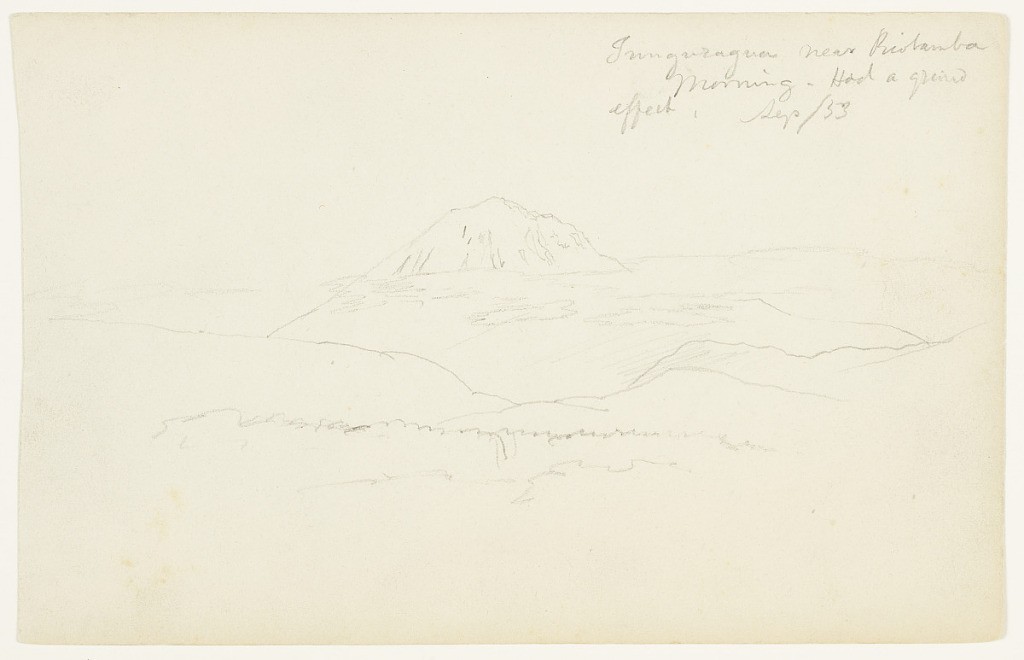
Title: Tungurahua at Morning, near Riobamba, Ecuador
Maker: Frederic Edwin Church, American, 1826–1900
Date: September 1853
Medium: Graphite on white wove paper
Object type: drawing
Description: Landscape study of the stratovolcano Tungurahua near Riobamba, Ecuador. The conical mountain's snow-capped peak dominates the center of the composition, as clouds gather around its crown and spread across the sky to the right. Nearby grass and hills visible in foreground and middle distance.